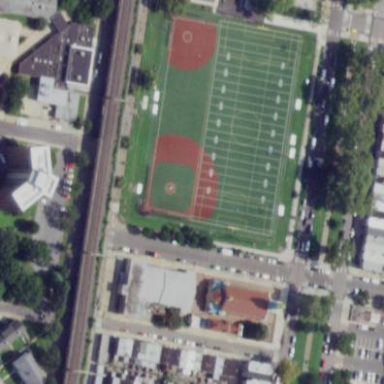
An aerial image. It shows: Baseball pitch for leisure and sports activities.